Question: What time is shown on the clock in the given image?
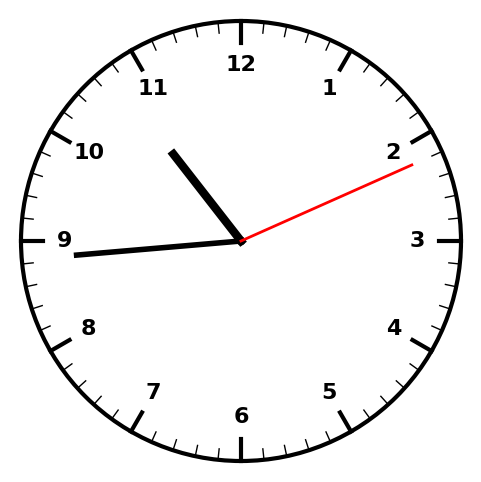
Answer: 10:44:11